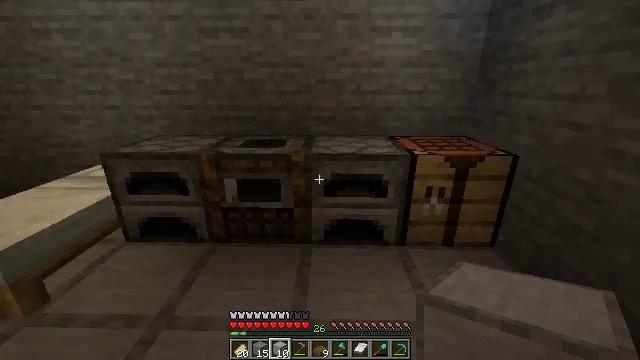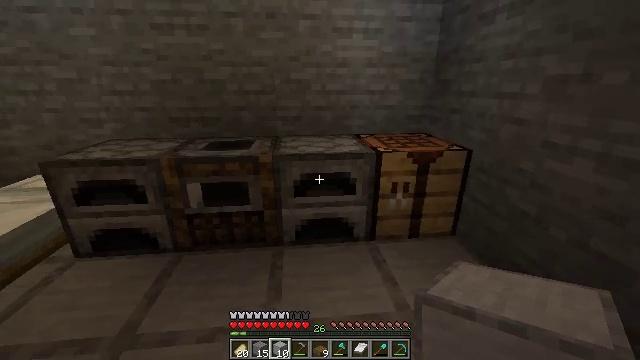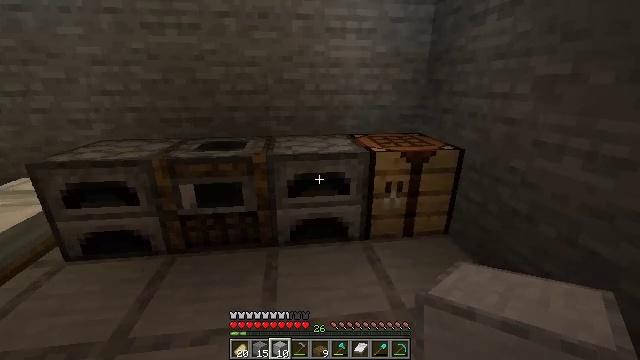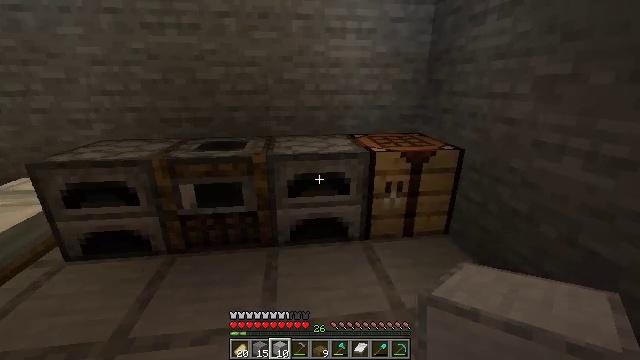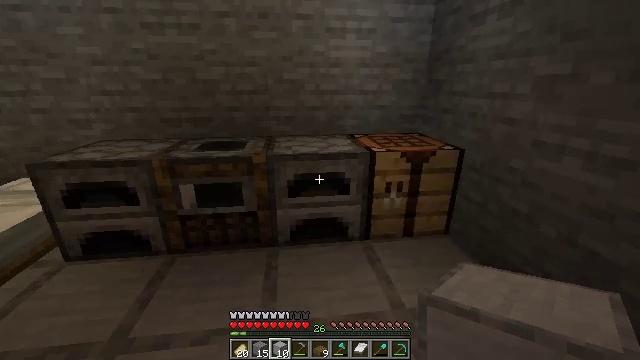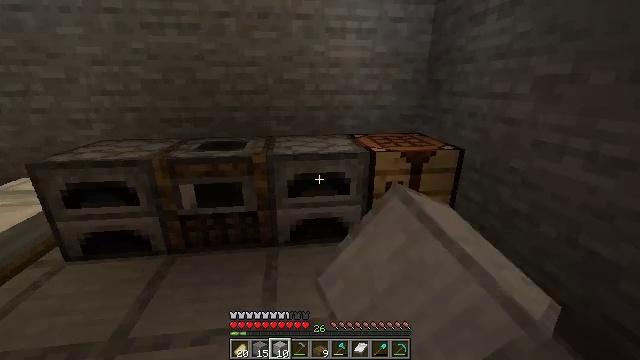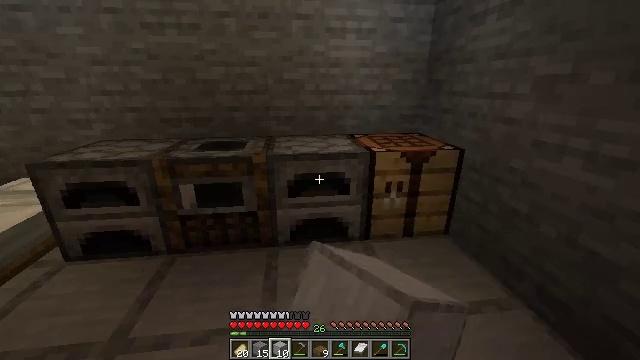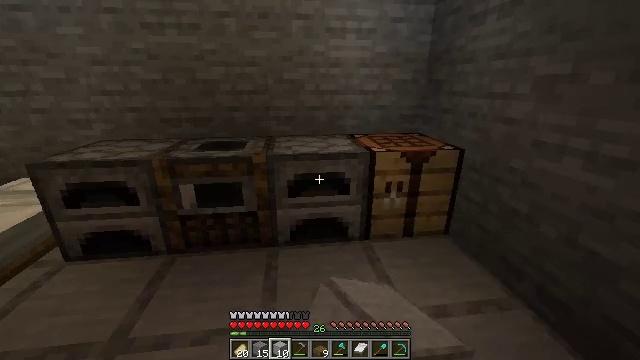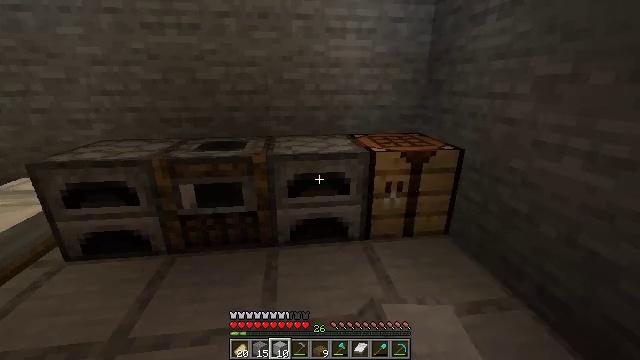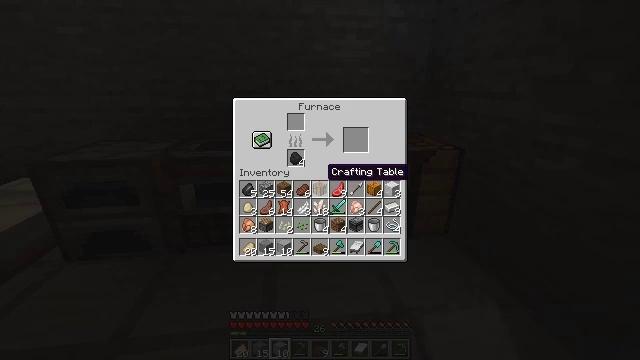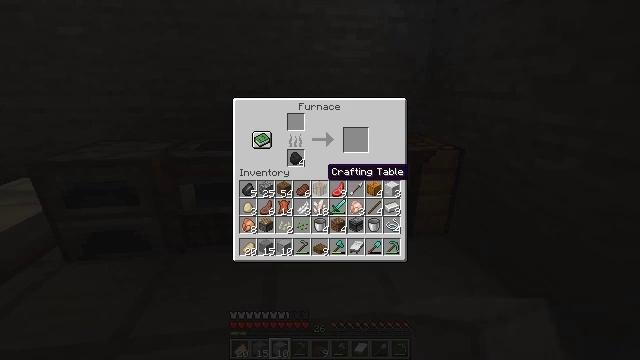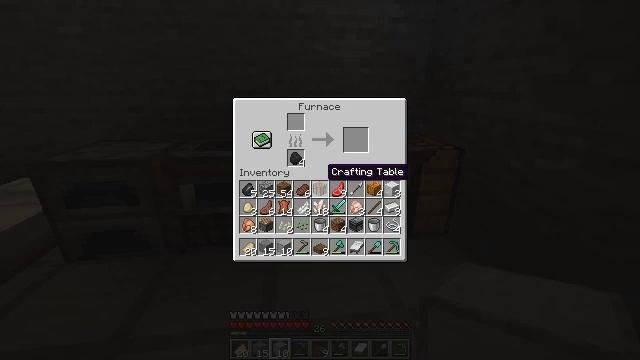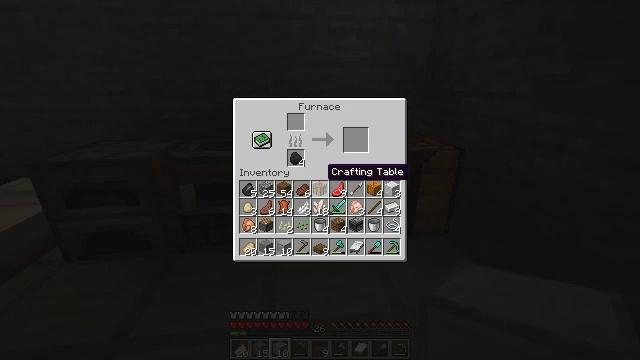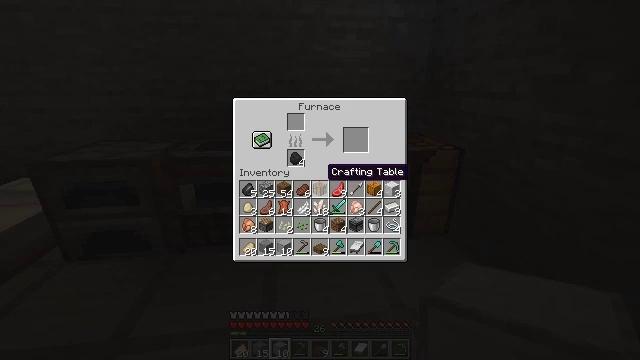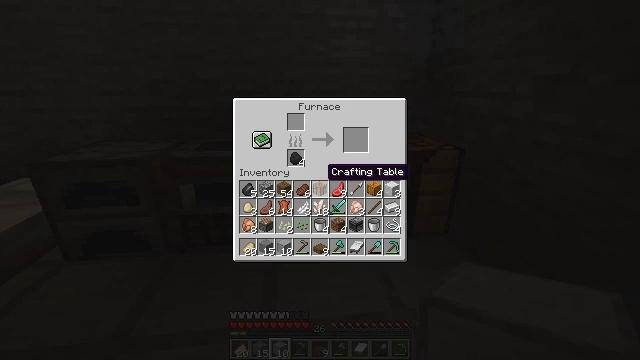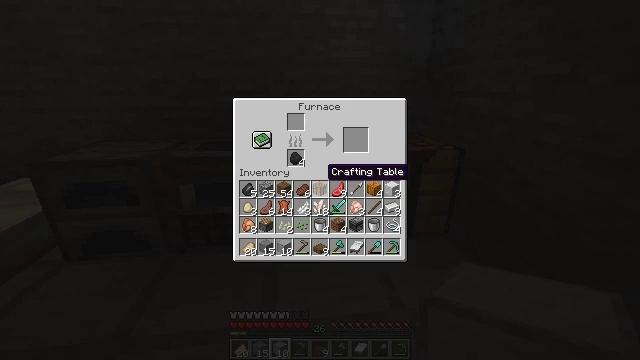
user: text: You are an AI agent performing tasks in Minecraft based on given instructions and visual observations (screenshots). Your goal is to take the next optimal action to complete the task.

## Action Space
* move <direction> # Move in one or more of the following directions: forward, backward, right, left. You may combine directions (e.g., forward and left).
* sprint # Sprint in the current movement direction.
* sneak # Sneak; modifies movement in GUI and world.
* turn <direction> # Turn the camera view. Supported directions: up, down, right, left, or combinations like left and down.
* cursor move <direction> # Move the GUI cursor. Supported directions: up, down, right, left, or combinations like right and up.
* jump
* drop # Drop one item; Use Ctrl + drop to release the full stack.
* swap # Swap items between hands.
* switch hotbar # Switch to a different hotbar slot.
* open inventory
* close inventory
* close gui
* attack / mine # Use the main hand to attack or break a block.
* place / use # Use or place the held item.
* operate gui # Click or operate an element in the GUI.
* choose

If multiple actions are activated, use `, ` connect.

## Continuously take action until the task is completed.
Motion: motion action
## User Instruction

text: Drop a coal.
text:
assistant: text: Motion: turn right
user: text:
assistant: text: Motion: turn right
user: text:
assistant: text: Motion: no_op
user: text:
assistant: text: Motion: use / place
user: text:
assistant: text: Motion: use / place
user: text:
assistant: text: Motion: use / place
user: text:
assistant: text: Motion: use / place
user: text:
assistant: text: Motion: no_op
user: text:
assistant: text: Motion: no_op
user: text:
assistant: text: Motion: no_op
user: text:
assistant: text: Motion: no_op
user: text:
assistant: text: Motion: no_op
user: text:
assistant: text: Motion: no_op
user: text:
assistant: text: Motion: no_op
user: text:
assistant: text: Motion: no_op
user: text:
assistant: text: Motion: no_op
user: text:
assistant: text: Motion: no_op
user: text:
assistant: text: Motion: no_op
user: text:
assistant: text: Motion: no_op
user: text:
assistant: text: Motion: turn up
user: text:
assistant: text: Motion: no_op
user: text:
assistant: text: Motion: no_op
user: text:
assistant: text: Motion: no_op
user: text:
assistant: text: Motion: no_op
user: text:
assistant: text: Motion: no_op
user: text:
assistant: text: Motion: no_op
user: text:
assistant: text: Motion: no_op
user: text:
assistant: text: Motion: no_op
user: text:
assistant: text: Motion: no_op
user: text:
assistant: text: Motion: no_op